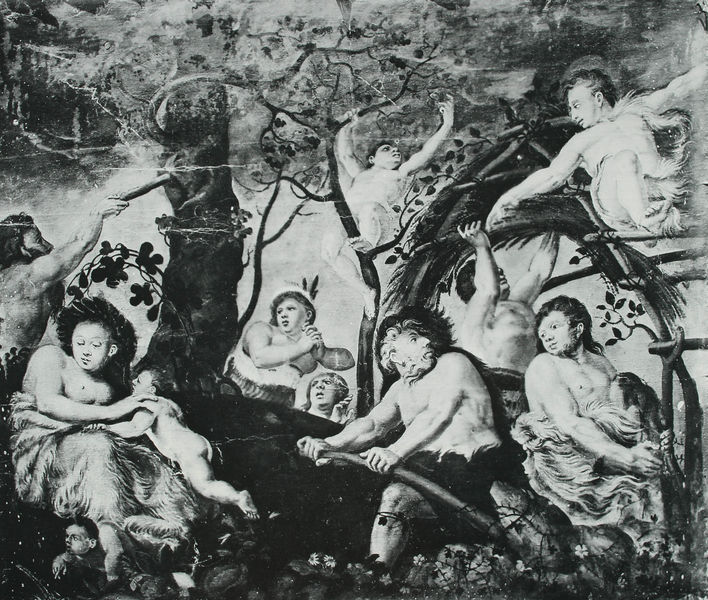
Titel: Das Leben der Menschen nach dem Goldenen Zeitalter
Künstler: Melchior Bocksberger
Standort: München
Institution: Residenz, Hofgarten, Lusthaus
Schlagwörter: baum, blätter, feuer, gemälde, gewitter, hand, laub, mann, meer, nackt, rubens, bäume, frauen, menschen, blumen, brust, frau, grau, männer, schwarz, weiss, blüten, gras, haus, rosen, wiese, hände, baumstamm, erde, gräser, hügel, stamm, wind, hütte, qualm, rauch, boden, haare, familie, kind, mutter, pflanzen, boot, kinder, ruder, stock, garten, ranken, fell, pflücken, brüste, stab, baby, sturm, unwetter, detail, festhalten, foto, paradies, antike, knabe, popo, schwarz weiss, schlange, beten, efeu, götter, rinde, fabelwesen, baumhaus, lianen, fresko, putti, kindd, fresco, schlingen, bauen, säugling, wilde, menshen, säuglinge, wilden, schlinpflanzen, saugen, booot, hptte